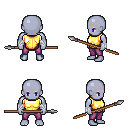
a pixel art fantasy rpg character, male body template, dark elf, purple skin, gold chest armor, magenta pants, plain hairstyle, white cloth bandages, spear, four views (front, back, left, right), 2x2 character sprite sheet, small pixel art, hard edges, no anti-aliasing